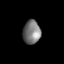
Tissue: lung
Cell type: T cells
Senescence score: 0.56
Nuclear area (px): 407
Mean DAPI intensity: 120.523